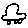
Label: car